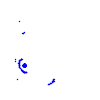
Particle: kaon